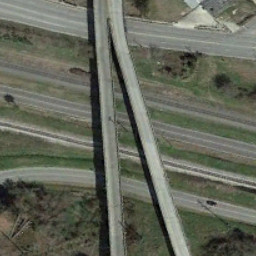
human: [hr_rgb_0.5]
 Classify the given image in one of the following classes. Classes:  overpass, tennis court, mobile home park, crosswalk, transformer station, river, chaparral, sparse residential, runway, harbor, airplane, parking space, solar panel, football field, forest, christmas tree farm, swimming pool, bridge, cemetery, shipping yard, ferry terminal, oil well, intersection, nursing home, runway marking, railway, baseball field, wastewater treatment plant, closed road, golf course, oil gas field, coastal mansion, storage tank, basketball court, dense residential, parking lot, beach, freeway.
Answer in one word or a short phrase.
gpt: overpass